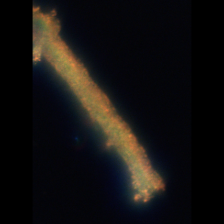
Taxon: Guinardia
Group: Diatoms